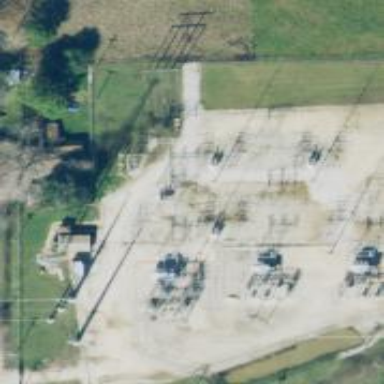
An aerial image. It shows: Switch for power supply.